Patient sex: M
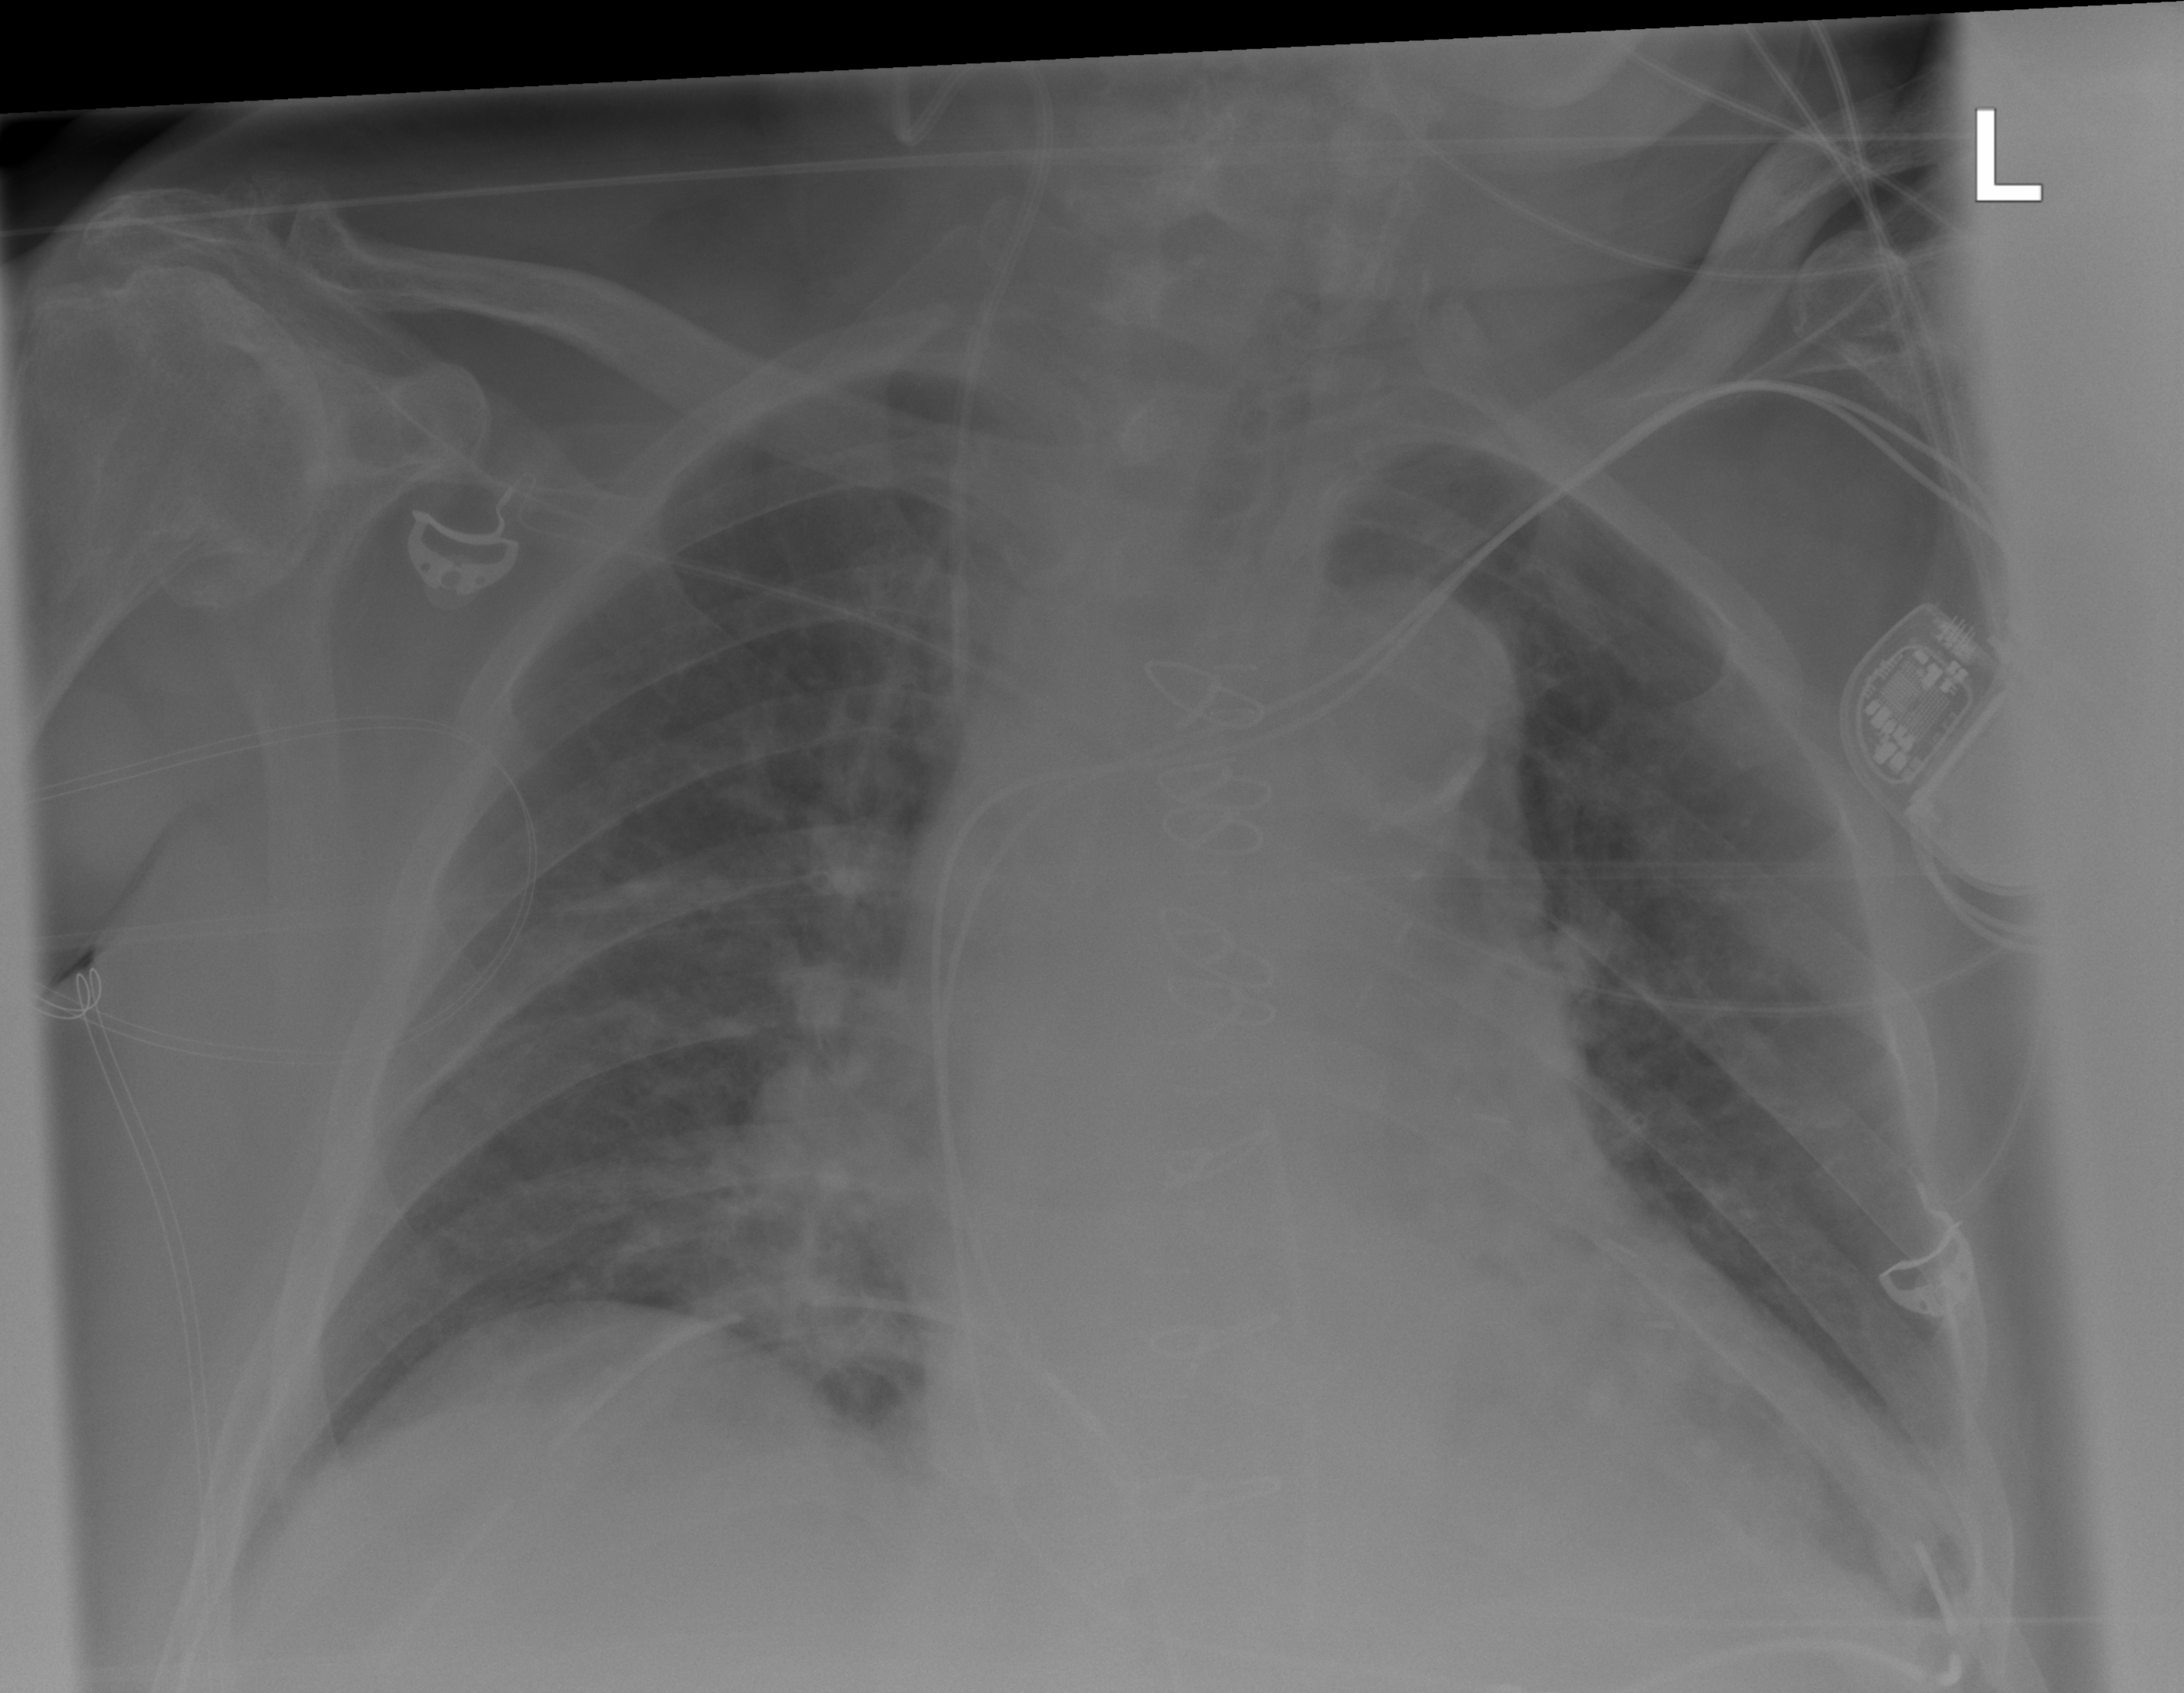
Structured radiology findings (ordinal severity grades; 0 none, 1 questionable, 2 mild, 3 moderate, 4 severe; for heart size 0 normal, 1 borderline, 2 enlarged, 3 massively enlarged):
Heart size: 2
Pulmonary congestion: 2
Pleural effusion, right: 0
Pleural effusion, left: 0
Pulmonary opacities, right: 2
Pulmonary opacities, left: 2
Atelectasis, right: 2
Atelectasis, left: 2